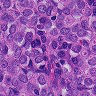
Metastatic tissue present: yes